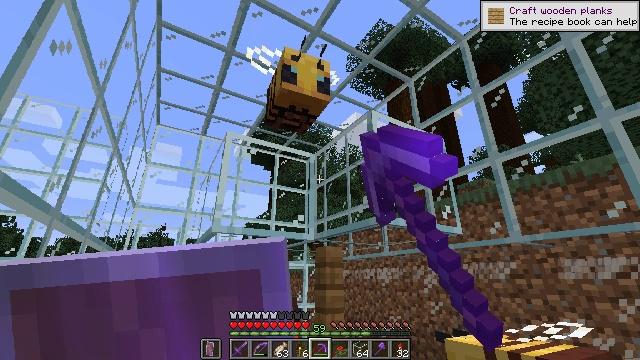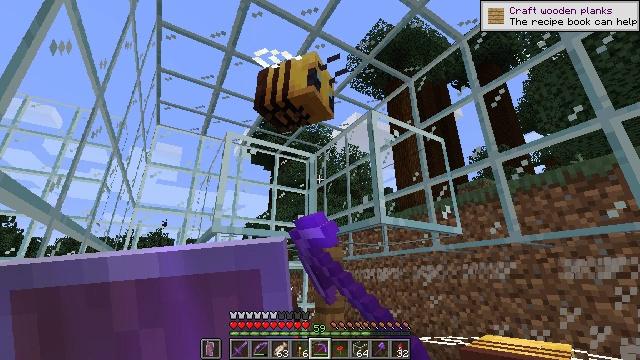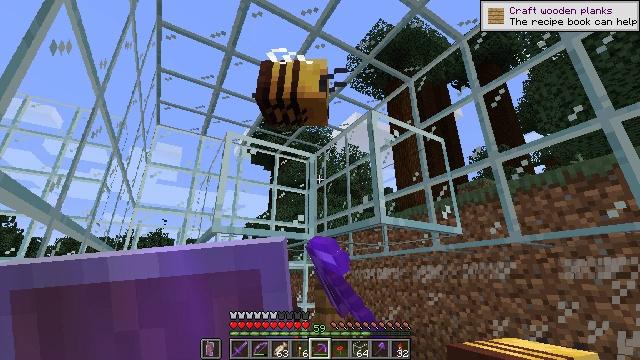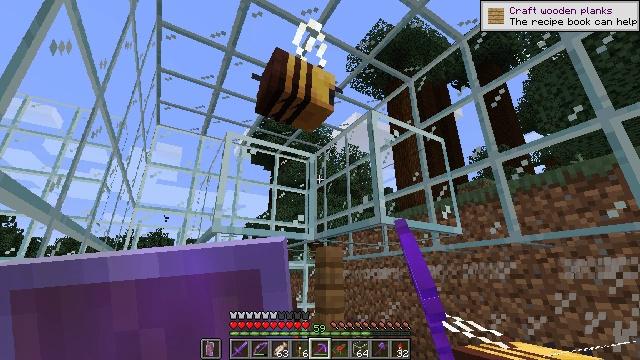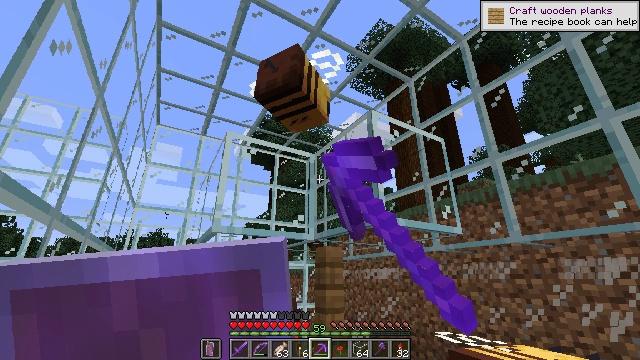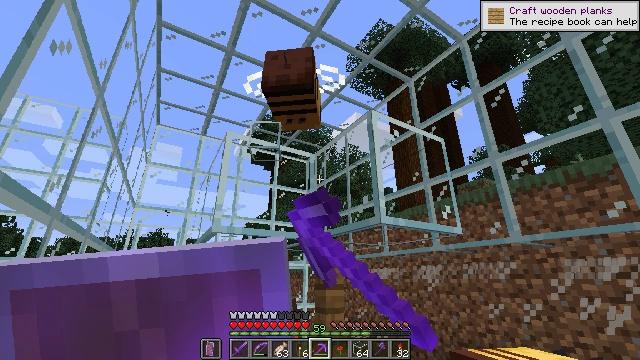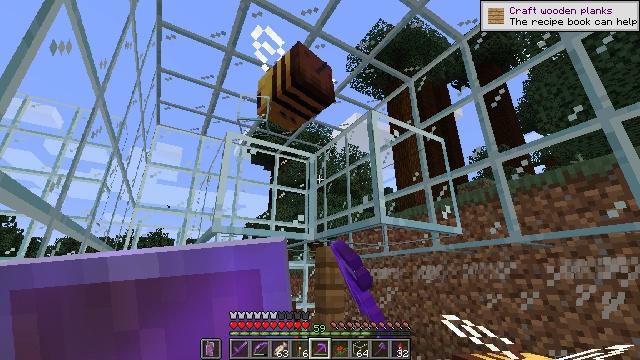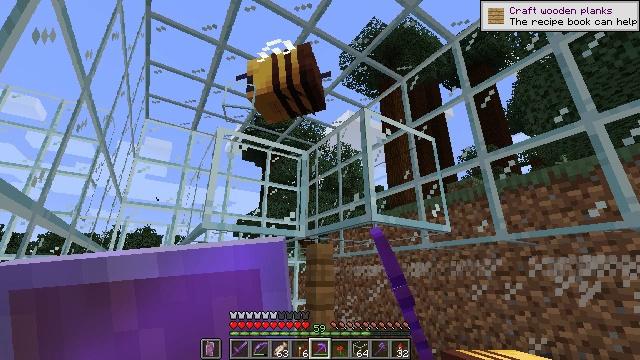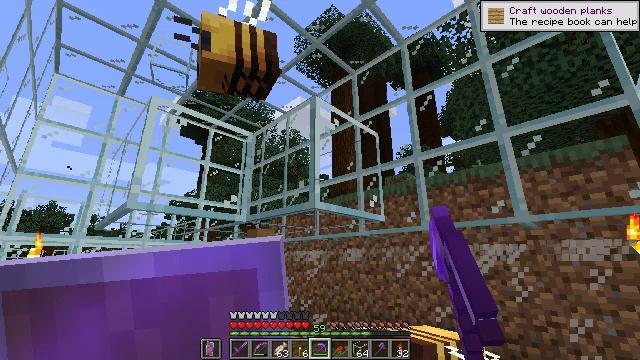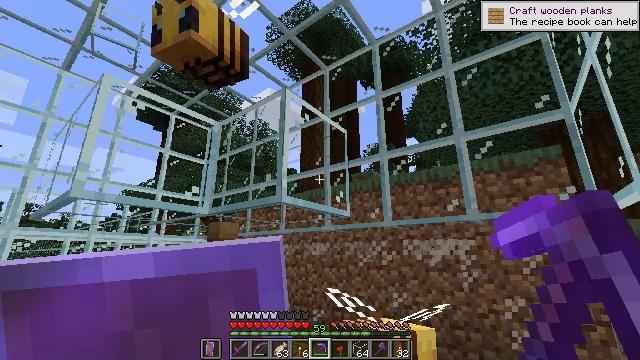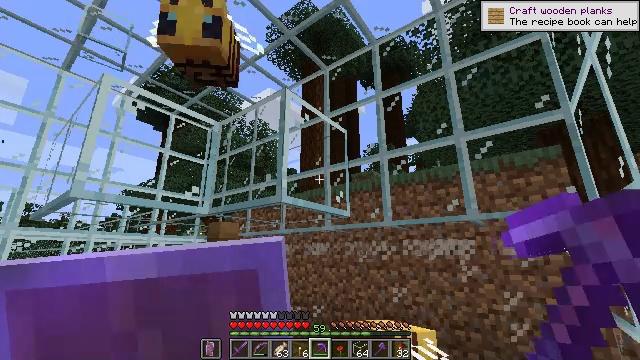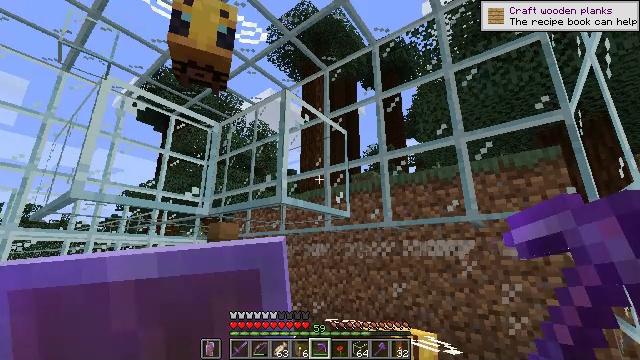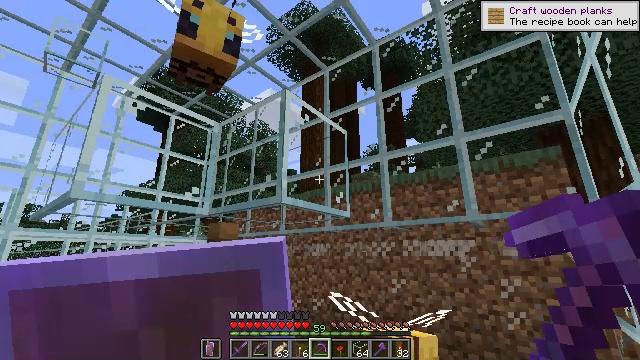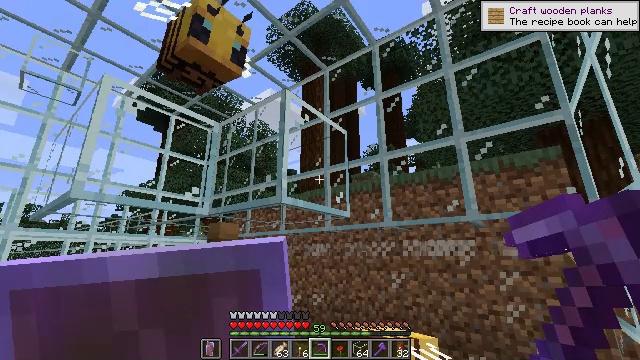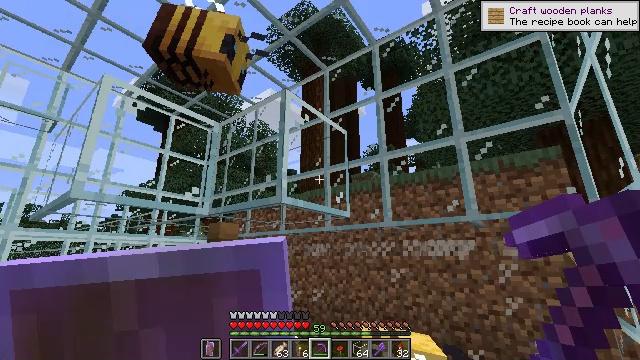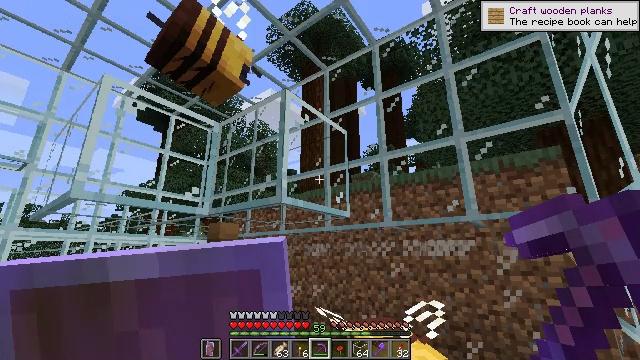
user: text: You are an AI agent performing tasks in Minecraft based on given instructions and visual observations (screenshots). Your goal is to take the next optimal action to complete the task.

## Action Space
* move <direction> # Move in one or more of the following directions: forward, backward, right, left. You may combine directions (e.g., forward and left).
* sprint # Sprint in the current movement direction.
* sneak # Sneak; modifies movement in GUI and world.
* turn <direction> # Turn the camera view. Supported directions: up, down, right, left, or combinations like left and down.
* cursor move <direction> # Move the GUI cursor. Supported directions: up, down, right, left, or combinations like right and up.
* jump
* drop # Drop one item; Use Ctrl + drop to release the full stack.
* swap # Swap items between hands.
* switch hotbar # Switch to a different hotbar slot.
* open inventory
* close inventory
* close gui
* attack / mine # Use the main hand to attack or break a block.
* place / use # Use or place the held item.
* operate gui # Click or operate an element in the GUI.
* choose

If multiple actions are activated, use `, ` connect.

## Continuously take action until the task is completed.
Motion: motion action
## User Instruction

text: Break the glass block.
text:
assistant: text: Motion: attack / mine
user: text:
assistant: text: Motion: attack / mine
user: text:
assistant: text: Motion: attack / mine
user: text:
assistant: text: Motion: no_op
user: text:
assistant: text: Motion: no_op
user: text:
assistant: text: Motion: no_op
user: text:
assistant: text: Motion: turn right
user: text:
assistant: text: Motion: turn right and down
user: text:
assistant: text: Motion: turn right and down
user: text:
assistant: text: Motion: no_op
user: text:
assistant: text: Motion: no_op
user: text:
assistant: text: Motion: no_op
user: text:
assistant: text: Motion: no_op
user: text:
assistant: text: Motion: no_op
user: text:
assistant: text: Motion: attack / mine
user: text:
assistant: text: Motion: attack / mine
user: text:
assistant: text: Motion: attack / mine
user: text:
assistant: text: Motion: attack / mine
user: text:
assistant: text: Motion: attack / mine
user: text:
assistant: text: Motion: attack / mine
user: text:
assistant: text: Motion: attack / mine
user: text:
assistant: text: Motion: attack / mine
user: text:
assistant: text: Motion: attack / mine
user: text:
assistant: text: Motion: attack / mine
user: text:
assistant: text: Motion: attack / mine
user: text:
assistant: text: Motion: attack / mine
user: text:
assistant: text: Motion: attack / mine
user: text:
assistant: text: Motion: attack / mine
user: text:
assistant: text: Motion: attack / mine
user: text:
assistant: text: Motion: no_op